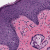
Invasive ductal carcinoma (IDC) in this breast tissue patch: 0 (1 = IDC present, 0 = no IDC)